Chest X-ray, PA view. Patient: 61 years old, sex F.
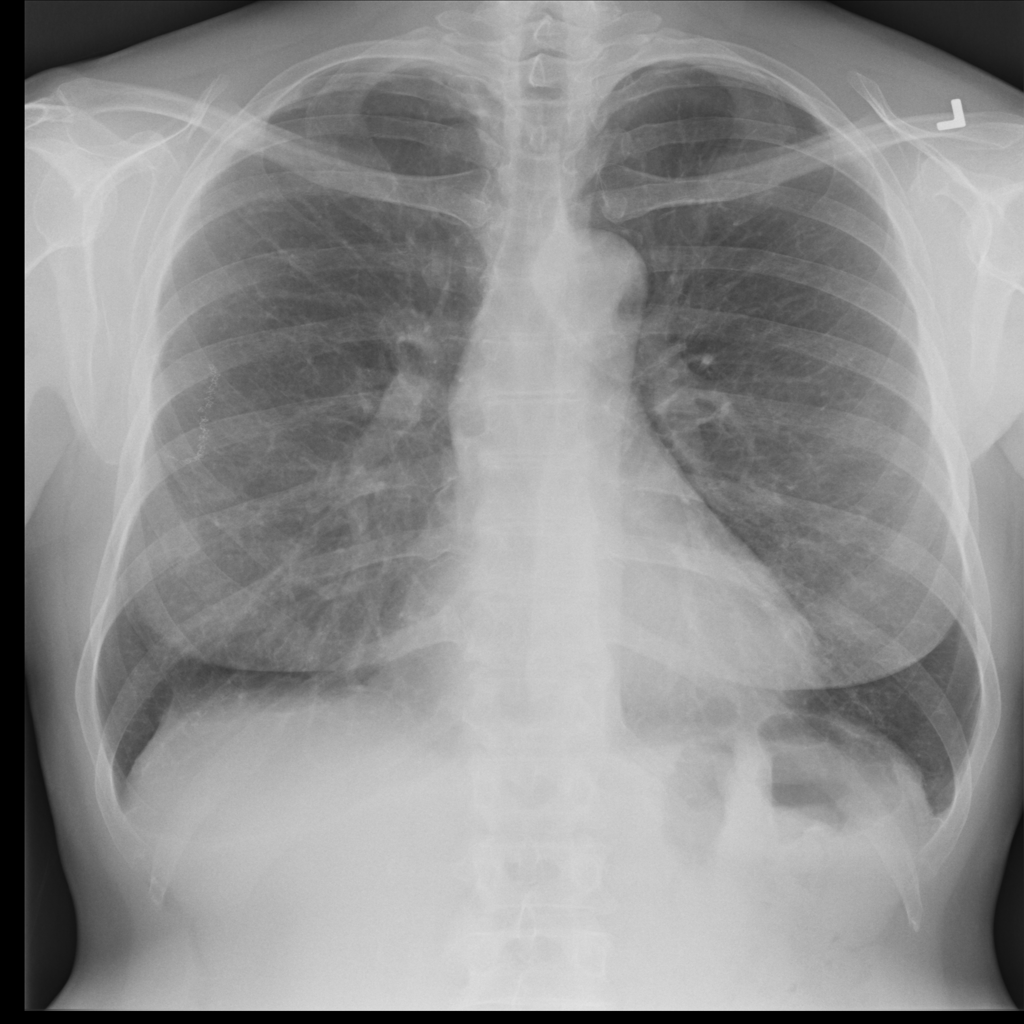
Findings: Fibrosis